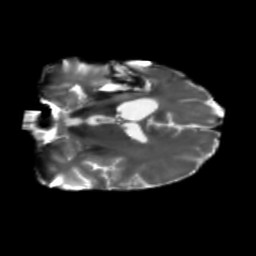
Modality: T2w
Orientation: coronal
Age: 42
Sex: male
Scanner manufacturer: siemens
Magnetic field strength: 3 T
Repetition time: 5.25 s
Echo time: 0.08 s